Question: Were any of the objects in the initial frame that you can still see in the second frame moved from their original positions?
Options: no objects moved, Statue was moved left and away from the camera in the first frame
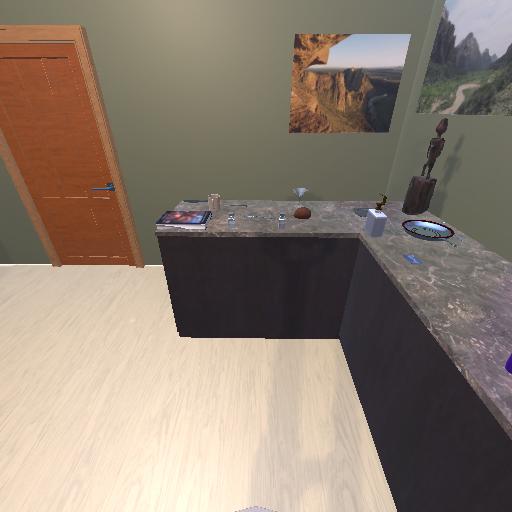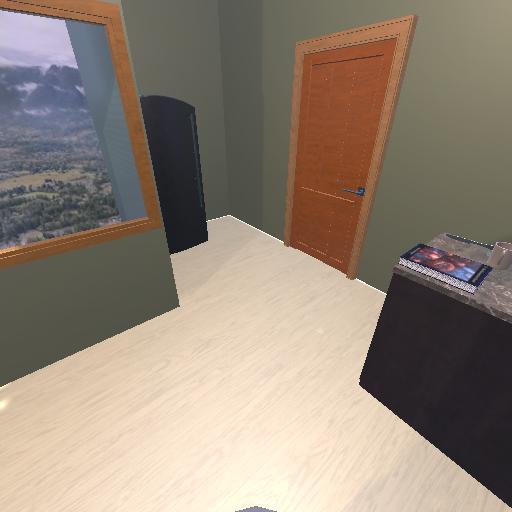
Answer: no objects moved